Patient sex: F
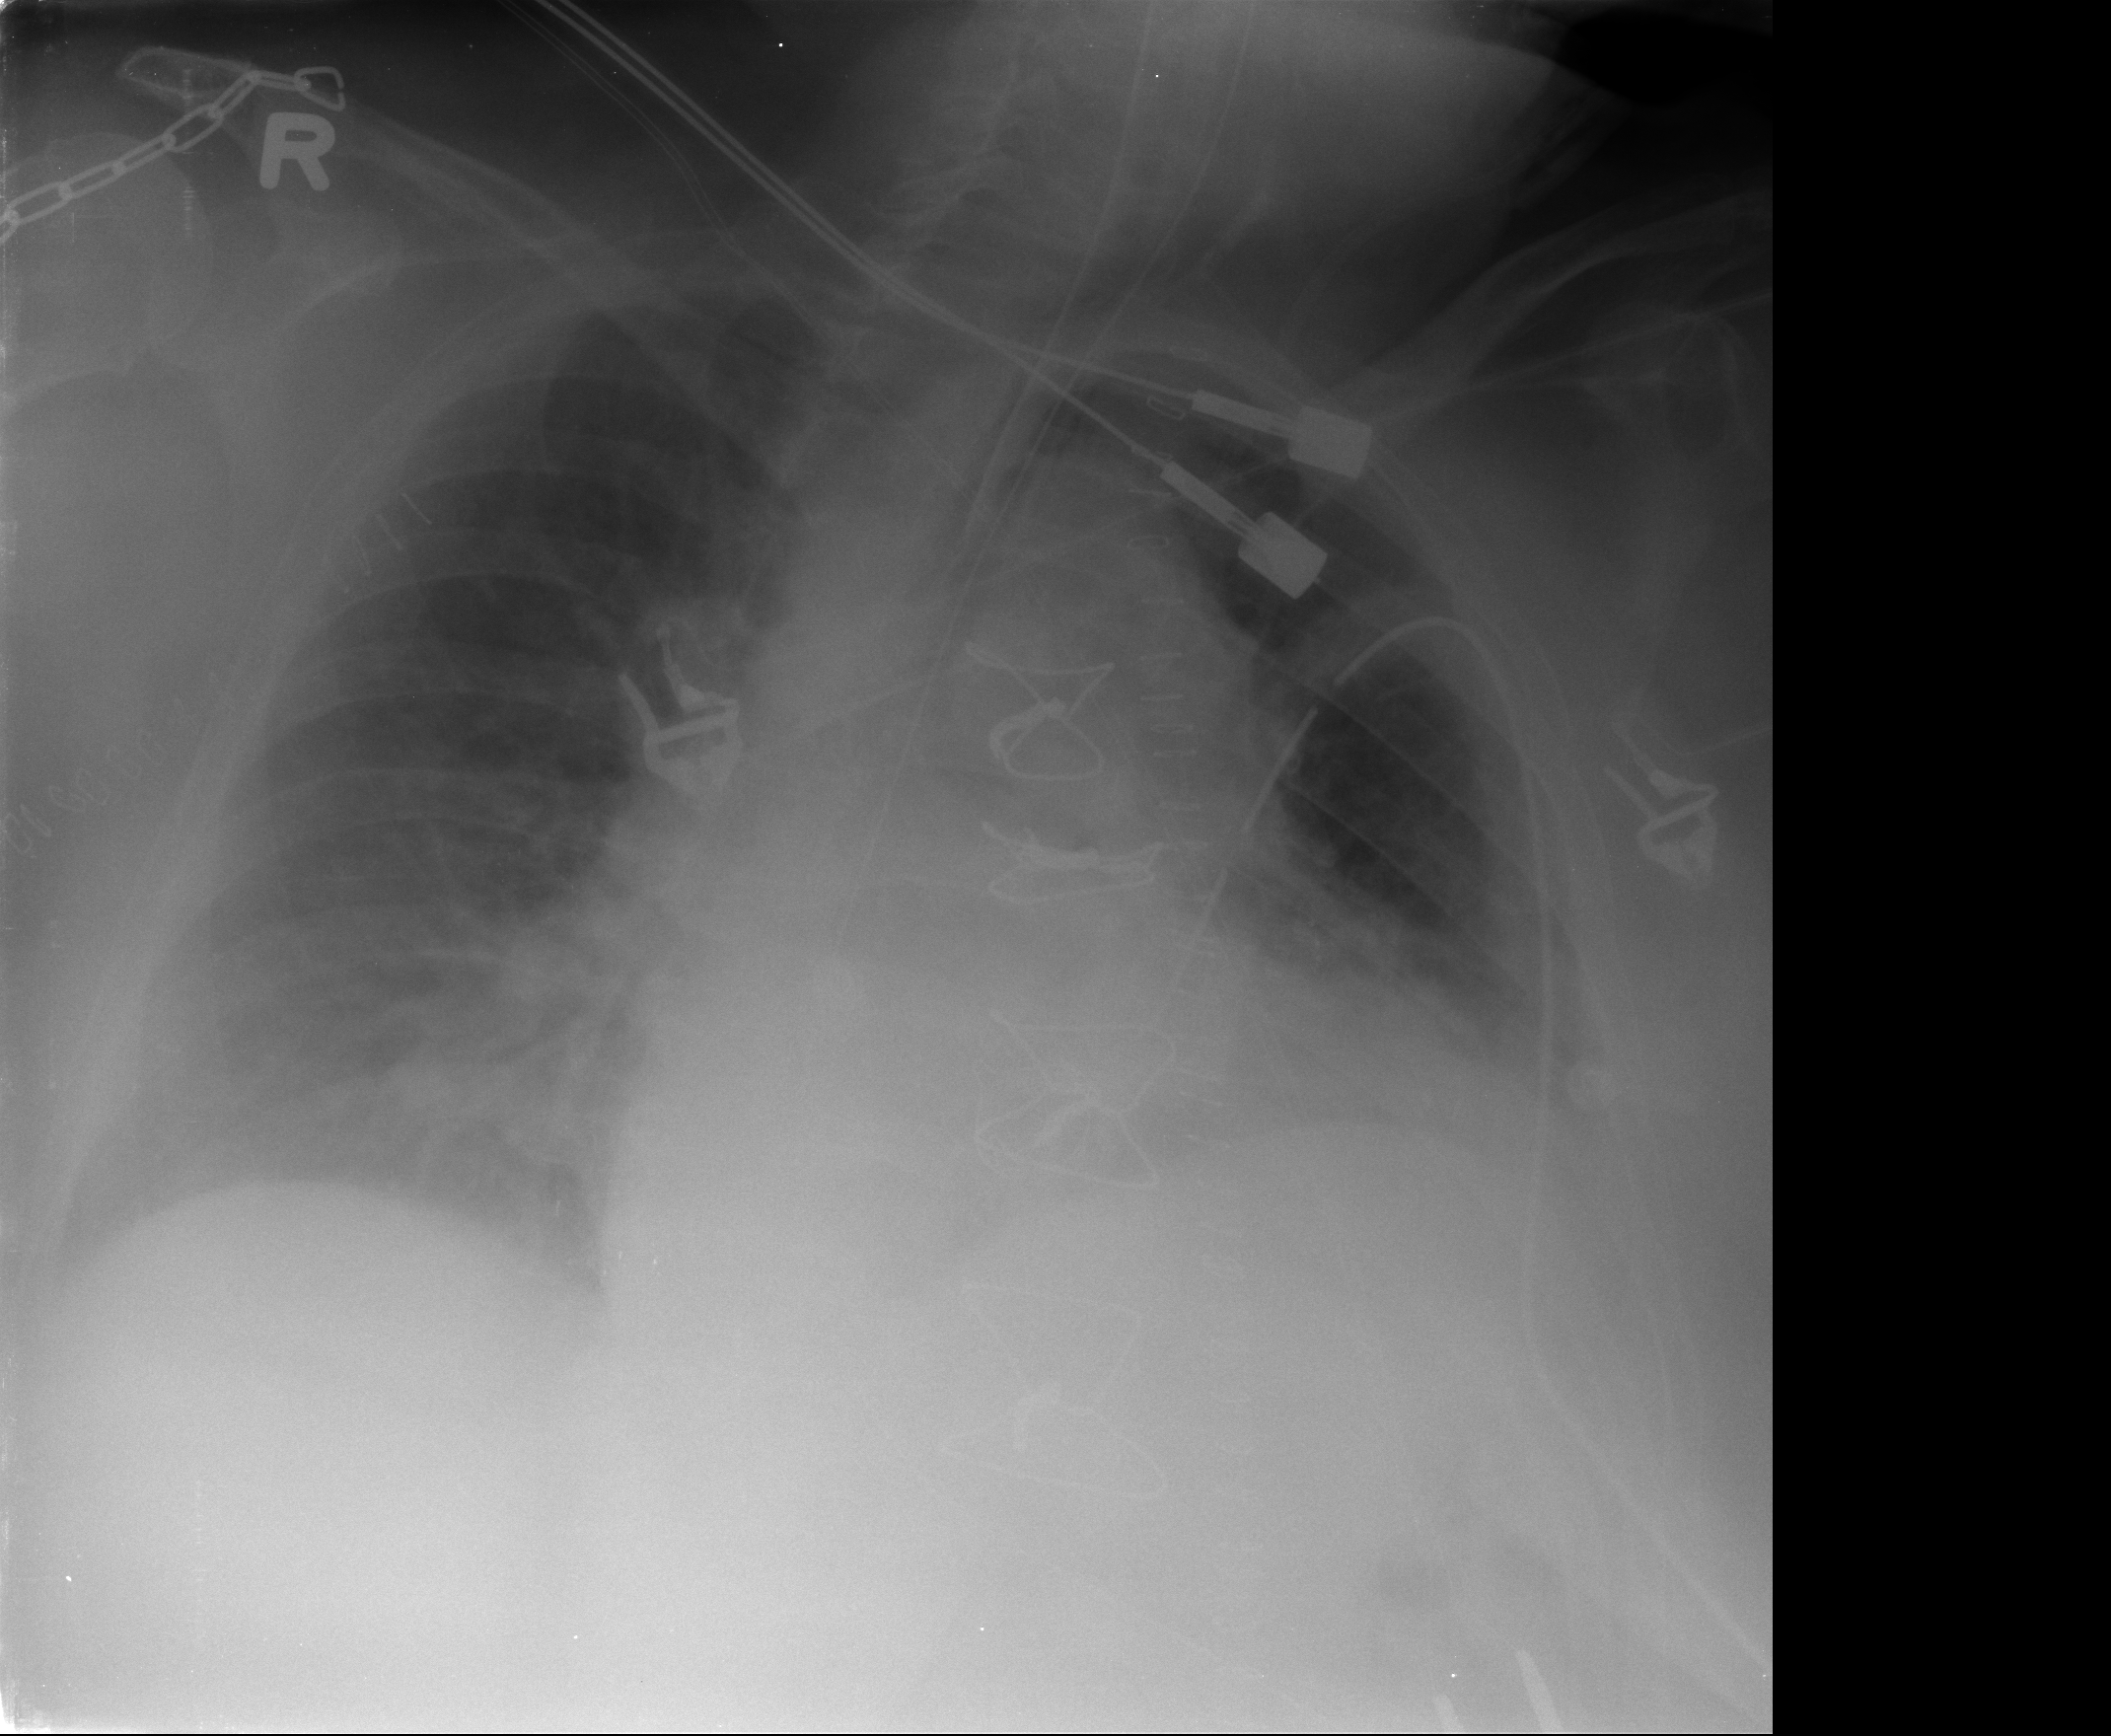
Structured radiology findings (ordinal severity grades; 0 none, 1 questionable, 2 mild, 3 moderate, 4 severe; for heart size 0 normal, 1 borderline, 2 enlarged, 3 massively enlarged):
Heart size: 2
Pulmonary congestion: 2
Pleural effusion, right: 0
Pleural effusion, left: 1
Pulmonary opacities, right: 0
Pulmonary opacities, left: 0
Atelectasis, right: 2
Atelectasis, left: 3